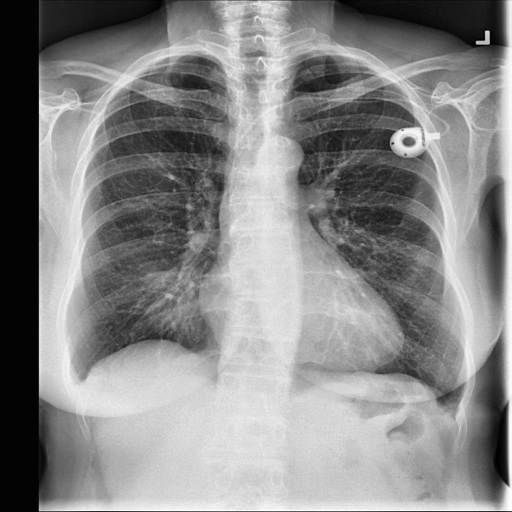
Finding: NORMAL